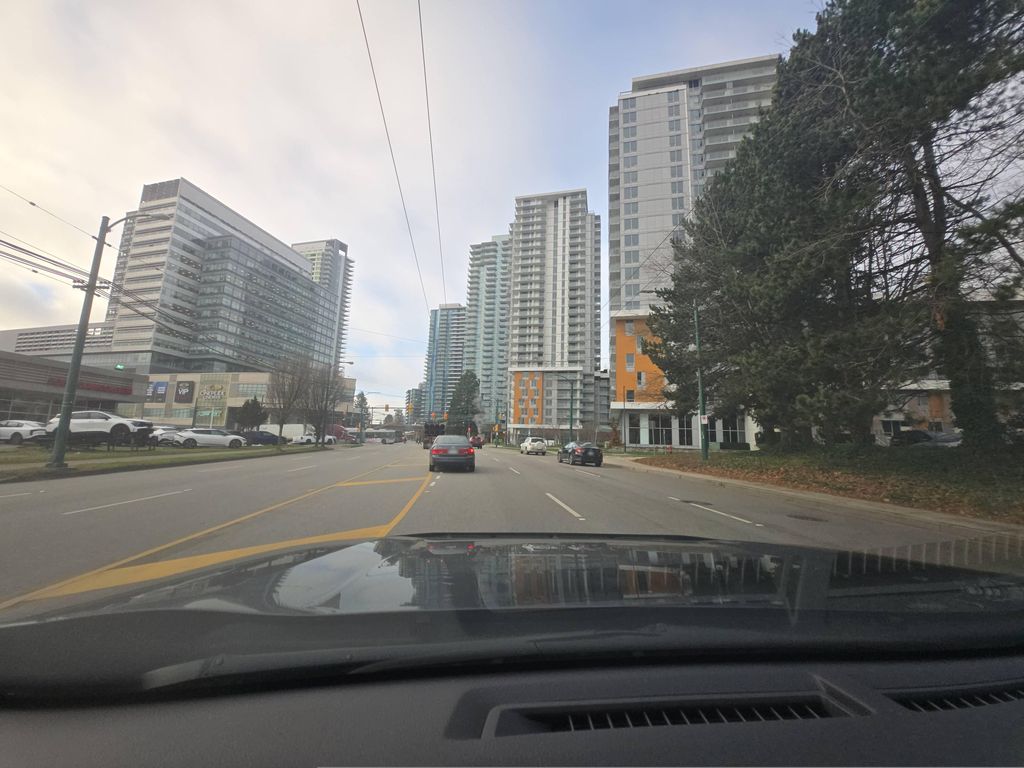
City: vancouver